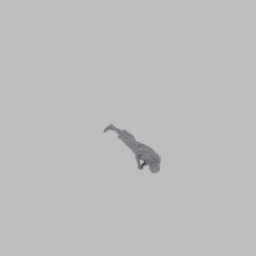
Label: people